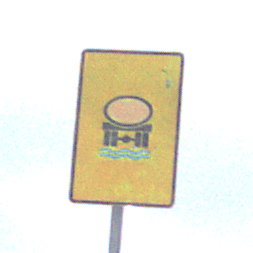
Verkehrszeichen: FahrzeugeMitWassergefaehrdenderLadungOhnePfeilsymbol
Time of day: SunriseSunset
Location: Outdoor (Nature)
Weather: PartlyCloudy
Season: NotSpecified
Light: Natural